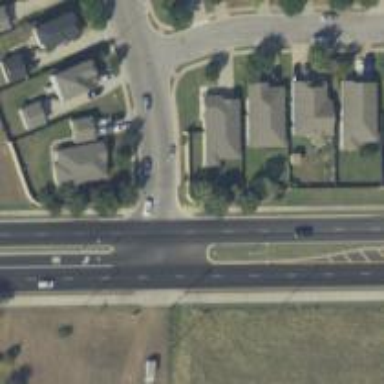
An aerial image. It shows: Secondary road with asphalt surface.